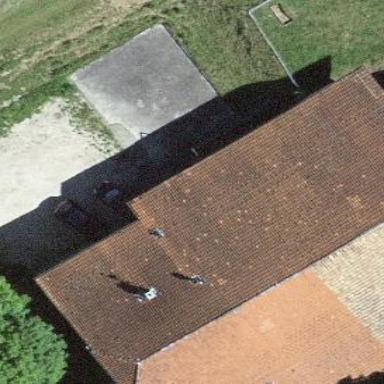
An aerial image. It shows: Farm building.